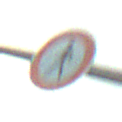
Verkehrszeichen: VerbotFussgaenger
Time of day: SunriseSunset
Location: Outdoor (Nature)
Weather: PartlyCloudy
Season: NotSpecified
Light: Natural